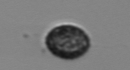
Label: Pseudochattonella_farcimen